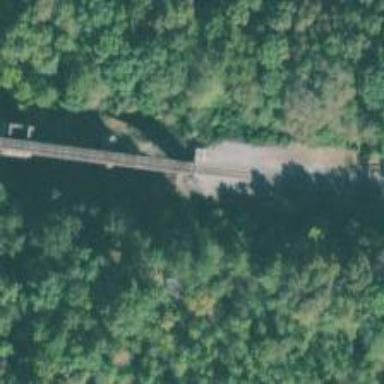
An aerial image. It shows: Bridge over railway line.